Field crop: maize
Growth stage: 2
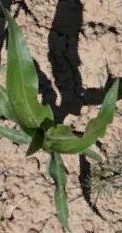
Species: maize